Question: I've been trying to get Anchor Tabs working using the DocuSign SOAP API via .NET. I have successfully gotten normal tabs to work using a similar method (minus the AnchorTabItem code of course).
When the document is sent with the anchor tabs specified, the tabs do not show up on the document for any of the recipients. Instead, each recipient is able to put their own signature tabs onto the document, as shown below:

When I attempt to use the web interface to create anchor tabs on a template it works perfectly and finds the text on the document that I am specifying in the 'Row("anchorString")' variable. Below is the code I'm using to add the tabs and assign them to a document ID and recipient ID. 'Data.Tab.GetTabsByDocName' is used to get tab positions and recipient roles.
'''
Dim DT As DataTable = Data.Tab.GetTabsByDocName(DocName)
Dim Tabs As New List(Of DemoDocuSign.Tab)
For Each Row As DataRow In DT.Rows
Dim Tab As New DemoDocuSign.Tab With {.AnchorTabItem = New DemoDocuSign.AnchorTab()}
With Tab
.Type = [Enum].Parse(GetType(DemoDocuSign.TabTypeCode), Row("type"))
.TabLabel = Row("role")
.PageNumber = Row("pageNum")
.AnchorTabItem.AnchorTabString = Row("anchorString")
.AnchorTabItem.IgnoreIfNotPresent = False
.AnchorTabItem.IgnoreIfNotPresentSpecified = True
.AnchorTabItem.Unit = DemoDocuSign.UnitTypeCode.Cms
.AnchorTabItem.UnitSpecified = True
.AnchorTabItem.YOffset = Row("yOffset")
.AnchorTabItem.XOffset = Row("xOffset")
End With
Next
If Recipients IsNot Nothing Then
For Each Recipient In Recipients
For Each Tab In Tabs
If Recipient.Role = Tab.TabLabel Then
Tab.RecipientID = Recipient.RecID
End If
Tab.DocumentID = Document.DocID
Next
Next
Dim FinalTabs As New List(Of DemoDocuSign.Tab)
For Each Tab In Tabs
If Tab.RecipientID <> "" Then
FinalTabs.Add(Tab)
End If
Next
Tabs = FinalTabs
End If
Return Tabs
'''
I have no idea why this may be happening and I'm not getting any errors from the SOAP endpoint, the tabs just simply don't appear for the recipients.
Below is the XML of the request (with sensitive information omitted with ***). It seems like there are no tabs being attached at all, even though I use the same method I usually do!:
'''
<s:Envelope xmlns:s="http://schemas.xmlsoap.org/soap/envelope/" xmlns:u="http://docs.oasis-open.org/wss/2004/01/oasis-200401-wss-wssecurity-utility-1.0.xsd">
<s:Header>
<o:Security s:mustUnderstand="1" xmlns:o="http://docs.oasis-open.org/wss/2004/01/oasis-200401-wss-wssecurity-secext-1.0.xsd">
<u:Timestamp u:Id="_0">
<u:Created>2014-01-21T22:31:01.565Z</u:Created>
<u:Expires>2014-01-21T22:36:01.565Z</u:Expires>
</u:Timestamp>
<o:UsernameToken u:Id="uuid-cfaefba6-85c2-43e5-a3b8-cc6daa8cbf44-1">
<o:Username>***</o:Username>
<o:Password Type="http://docs.oasis-open.org/wss/2004/01/oasis-200401-wss-username-token-profile-1.0#PasswordText">***</o:Password>
</o:UsernameToken>
</o:Security>
</s:Header>
<s:Body xmlns:xsi="http://www.w3.org/2001/XMLSchema-instance" xmlns:xsd="http://www.w3.org/2001/XMLSchema">
<CreateAndSendEnvelope xmlns="http://www.docusign.net/API/3.0">
<Envelope>
<AccountId>***</AccountId>
<Documents>
<Document>
<ID>998</ID>
<Name>***.pdf</Name>
</Document>
</Documents>
<Recipients>
<Recipient>
<ID>1998</ID>
<UserName>Martin</UserName>
<Email>*@gmail.com</Email>
<Type>Signer</Type>
<AccessCode xsi:nil="true"/>
</Recipient>
<Recipient>
<ID>1999</ID>
<UserName>Test</UserName>
<Email>a@b.com</Email>
<Type>Signer</Type>
<AccessCode xsi:nil="true"/>
</Recipient>
</Recipients>
<Tabs/>
<Subject>***</Subject>
<EmailBlurb>Please sign the attached document for ****.</EmailBlurb>
<Notification>
<Reminders>
<ReminderEnabled>true</ReminderEnabled>
<ReminderDelay>2</ReminderDelay>
<ReminderFrequency>2</ReminderFrequency>
</Reminders>
</Notification>
</Envelope>
</CreateAndSendEnvelope>
</s:Body>
</s:Envelope>
'''
EDIT: It was because I didn't I didn't have Tabs.Add(Tab) to add each tab to my list...dumb mistake!
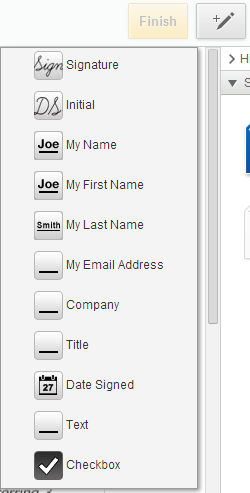
Answer: Thanks for posting the XML request body. So, DocuSign is behaving exactly as expected when your XML request body specifies no tabs for the recipient(s) -- i.e., it's giving the recipient(s) a "free form" signing experience, whereby they can simply drag/drop tags where ever they choose to.
In your XML request, I don't see a property for either -- this could be the source of your problem. i.e., in your code, it looks like whether or not a tab gets added to the collection is dependent upon being populated...which is dependent upon Recipient.Role being populated (and matching Tab.TabLabel).
'''
...
If Recipient.Role = Tab.TabLabel Then
Tab.RecipientID = Recipient.RecID
End If
...
For Each Tab In Tabs
If Tab.RecipientID <> "" Then
FinalTabs.Add(Tab)
End If
Next
...
'''
So, I'd suggest that you start by verifying that is being populated correctly for each recipient. If that doesn't resolve your problem, I'd suggest that you step through your code in debug mode (examining property/collection values along the way) to determine what it is about your data (specifically, contents of and ) that's resulting in no tabs being added to the XML request.